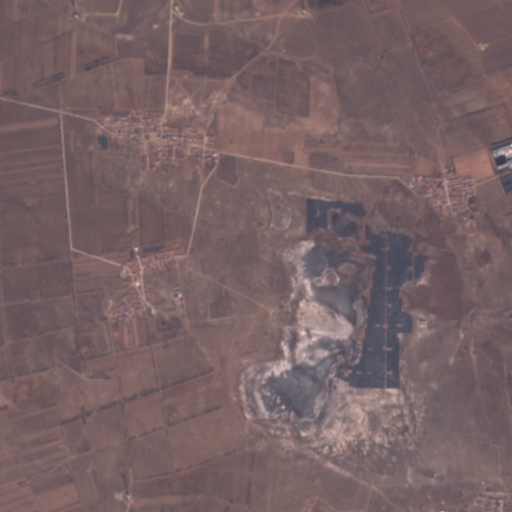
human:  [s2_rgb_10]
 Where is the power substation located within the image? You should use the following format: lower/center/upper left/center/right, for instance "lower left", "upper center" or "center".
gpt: The power substation is located in the center right of the image.
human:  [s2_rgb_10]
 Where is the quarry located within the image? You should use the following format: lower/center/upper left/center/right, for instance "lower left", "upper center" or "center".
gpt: There is no quarry in the image.